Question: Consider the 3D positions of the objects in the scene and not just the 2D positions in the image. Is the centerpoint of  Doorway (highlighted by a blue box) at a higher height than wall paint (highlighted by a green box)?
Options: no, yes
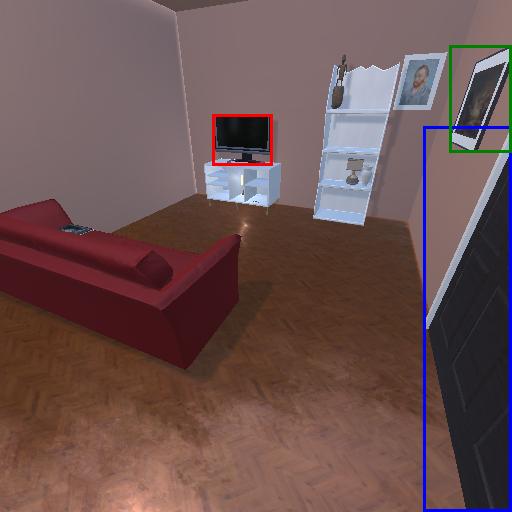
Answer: no